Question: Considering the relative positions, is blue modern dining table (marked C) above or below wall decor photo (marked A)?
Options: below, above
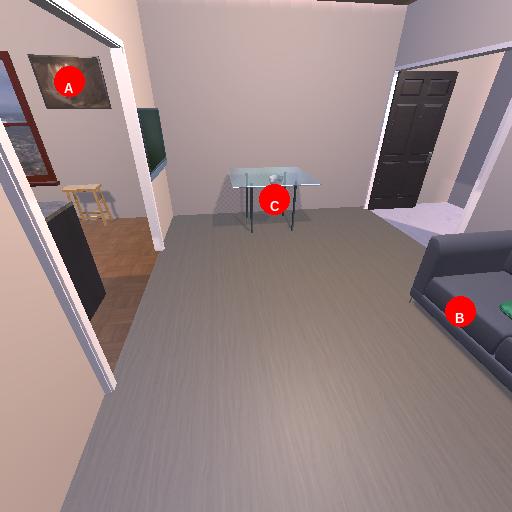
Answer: below